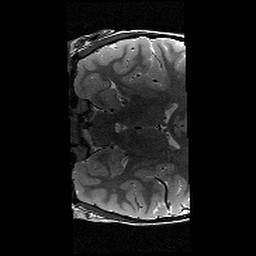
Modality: T2w
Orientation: coronal
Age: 10
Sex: male
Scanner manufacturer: siemens
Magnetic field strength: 3 T
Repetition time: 9.23 s
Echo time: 0.067 s